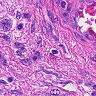
Metastatic tissue present: yes